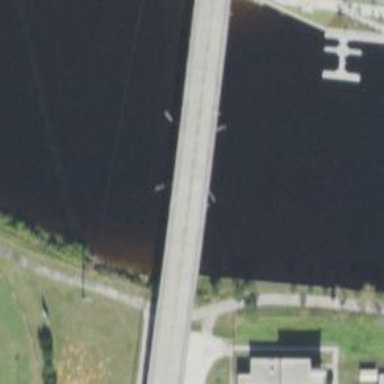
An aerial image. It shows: Man-made bridge.